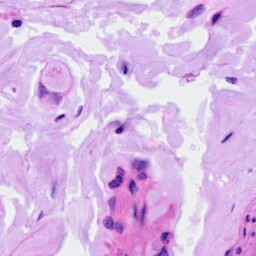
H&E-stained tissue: Ovarian